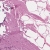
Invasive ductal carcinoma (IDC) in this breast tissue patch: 0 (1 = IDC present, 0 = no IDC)